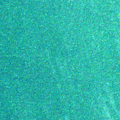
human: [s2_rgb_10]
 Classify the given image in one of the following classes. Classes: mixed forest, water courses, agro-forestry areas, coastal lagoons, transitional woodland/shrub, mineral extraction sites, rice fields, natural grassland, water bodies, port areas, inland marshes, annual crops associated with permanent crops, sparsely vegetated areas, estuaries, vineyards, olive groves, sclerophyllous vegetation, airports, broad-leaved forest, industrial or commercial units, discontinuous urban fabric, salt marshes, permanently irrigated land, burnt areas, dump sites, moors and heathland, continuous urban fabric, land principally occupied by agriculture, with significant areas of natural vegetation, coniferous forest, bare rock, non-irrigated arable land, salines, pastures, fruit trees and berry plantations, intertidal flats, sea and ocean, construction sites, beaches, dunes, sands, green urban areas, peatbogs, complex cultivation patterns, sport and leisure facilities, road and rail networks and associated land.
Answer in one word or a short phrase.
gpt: sea and ocean